Interaction volume radius: 10 \u00c5
Interaction volume height: 40 \u00c5
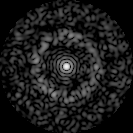
Disorder parameter: 0.8272